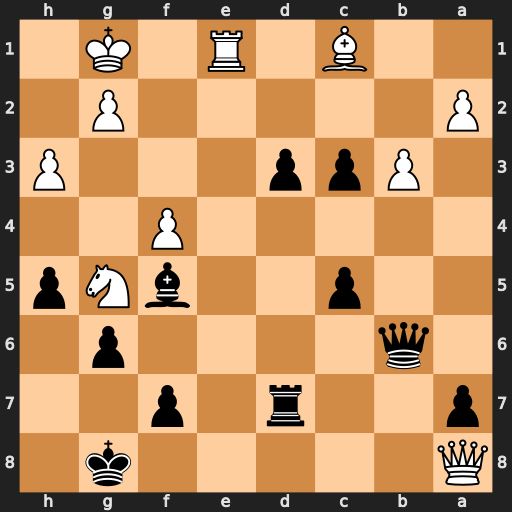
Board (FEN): Q5k1/p2r1p2/1q4p1/2p2bNp/5P2/1Ppp3P/P5P1/2B1R1K1
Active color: b
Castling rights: -
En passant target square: -
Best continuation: Kg7 Re8 d2 Rg8+ Kf6 Bxd2 cxd2 Qf8 d1=Q+ Kh2 Rb7